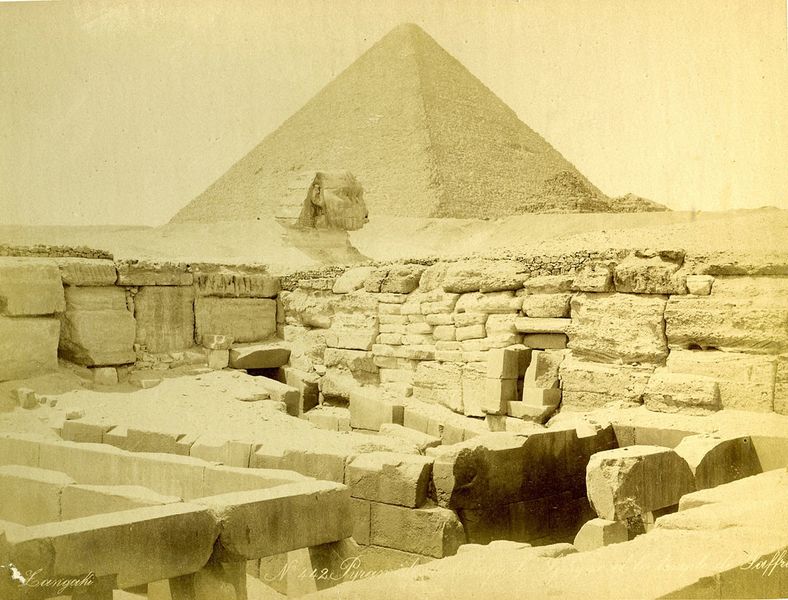
Titel: No. 442 Pyramide de Cheops, le Sphinx et le temple de saffra
Künstler: George Zangaki
Standort: Hamburg
Institution: Museum für Kunst und Gewerbe Hamburg
Schlagwörter: foto, fotografie, photographie, photo, tempel, pyramide, sphinx, albumin, pyramiden, lichtbild, reisefotografie, cheops, schwarzweißpositivverfahren, silbersalzverfahren, schwarzweißfotografie, reisephotographie, albuminpapier, heiligtümer